Aerial crown-view tile of a tropical tree (Barro Colorado Island, Panama), acquired 20250217:
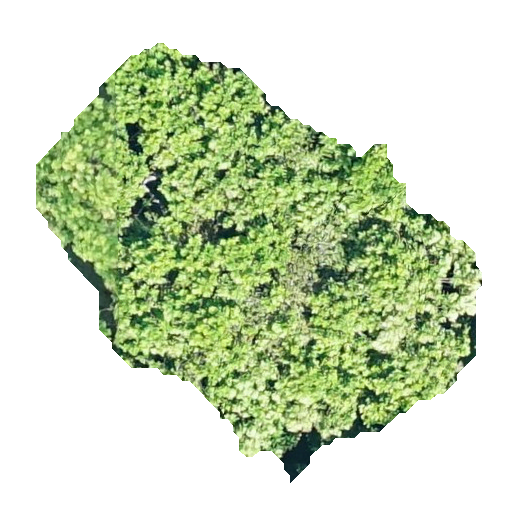
Species: Anacardium excelsum
GBIF accepted scientific name: Anacardium excelsum
Crown area: 169.437 m²